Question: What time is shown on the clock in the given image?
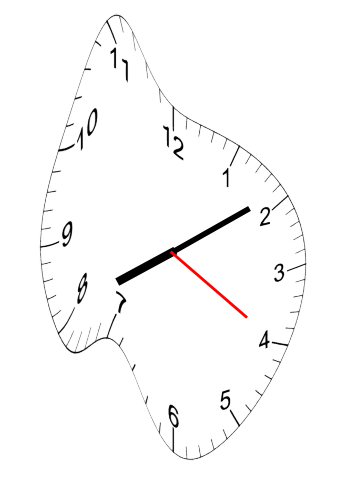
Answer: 08:09:20